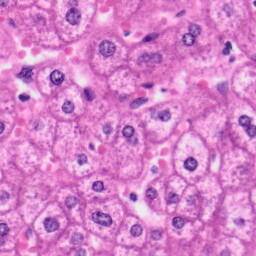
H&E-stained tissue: Liver